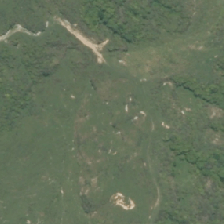
Land cover: grose_broom